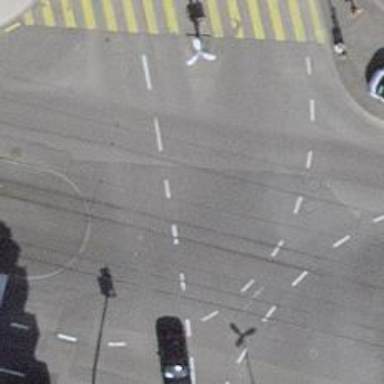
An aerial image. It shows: Road with traffic signals.